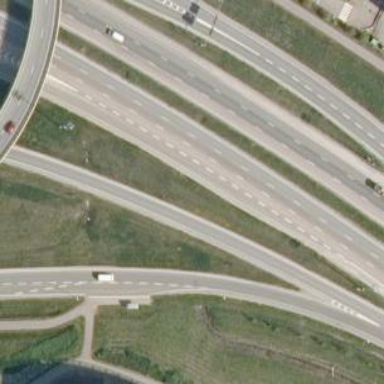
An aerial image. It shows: Asphalt road classified as trunk highway.